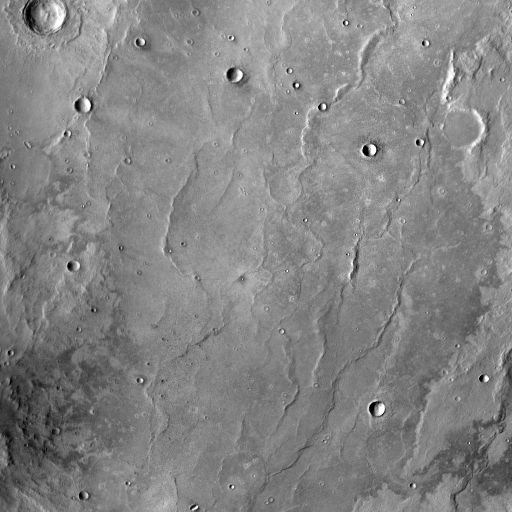
Crater classes present: Background, Other, Layered, Buried